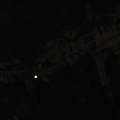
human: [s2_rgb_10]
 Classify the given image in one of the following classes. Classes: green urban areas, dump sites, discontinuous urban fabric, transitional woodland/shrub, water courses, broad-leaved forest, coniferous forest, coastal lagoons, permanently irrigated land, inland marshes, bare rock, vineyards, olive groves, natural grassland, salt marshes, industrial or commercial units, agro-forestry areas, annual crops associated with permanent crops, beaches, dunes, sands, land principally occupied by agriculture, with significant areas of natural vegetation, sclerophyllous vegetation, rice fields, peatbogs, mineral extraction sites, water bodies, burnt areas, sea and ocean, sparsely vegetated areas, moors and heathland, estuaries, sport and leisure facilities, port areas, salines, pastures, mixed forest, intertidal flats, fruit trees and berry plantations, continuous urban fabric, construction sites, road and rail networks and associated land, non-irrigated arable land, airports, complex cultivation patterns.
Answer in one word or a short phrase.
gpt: non-irrigated arable land, complex cultivation patterns, land principally occupied by agriculture, with significant areas of natural vegetation, broad-leaved forest